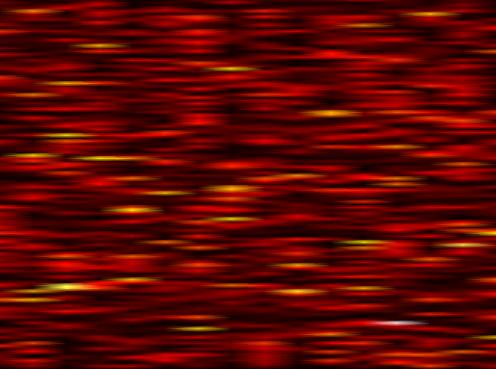
Label: FBMC